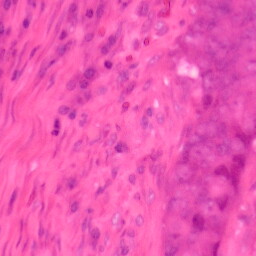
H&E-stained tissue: Colon